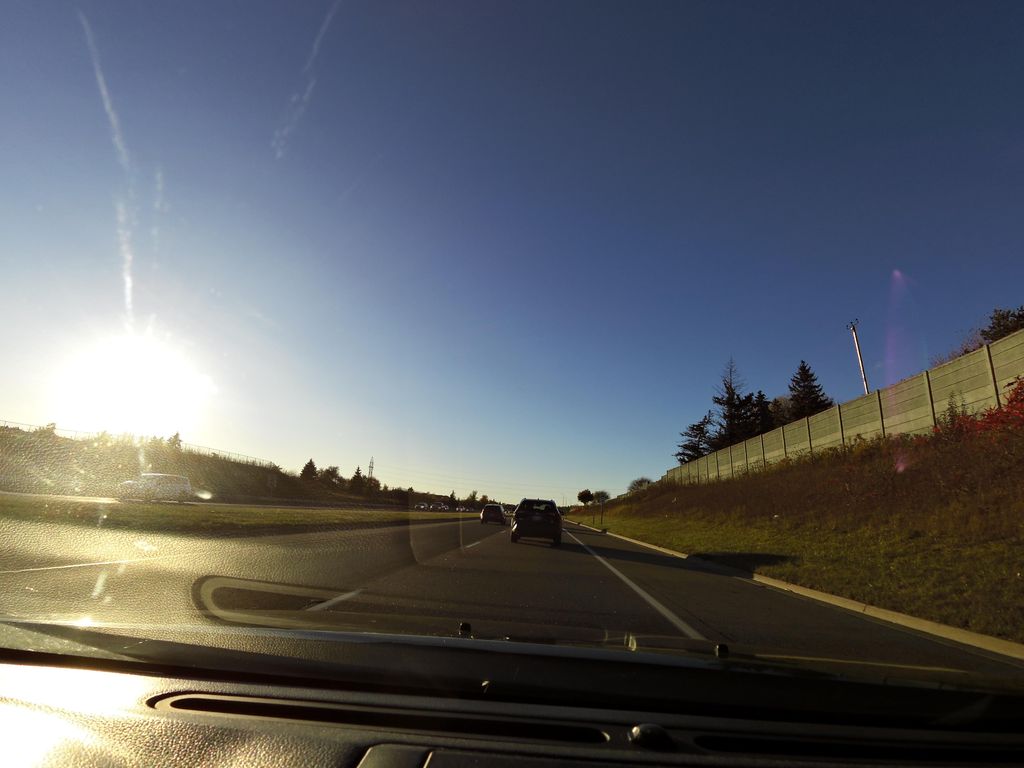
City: hamilton